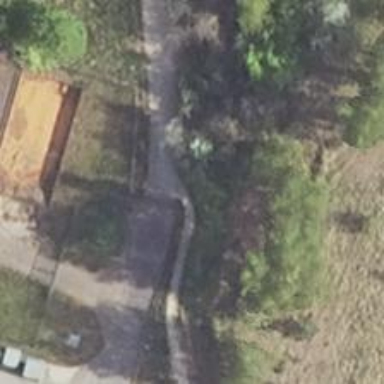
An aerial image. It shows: Asphalt driveway for service vehicles.